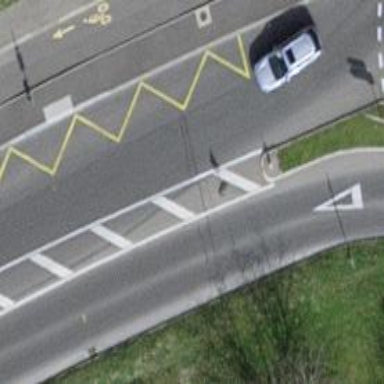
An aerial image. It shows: Asphalt platform for public transport.